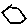
Label: hexagon